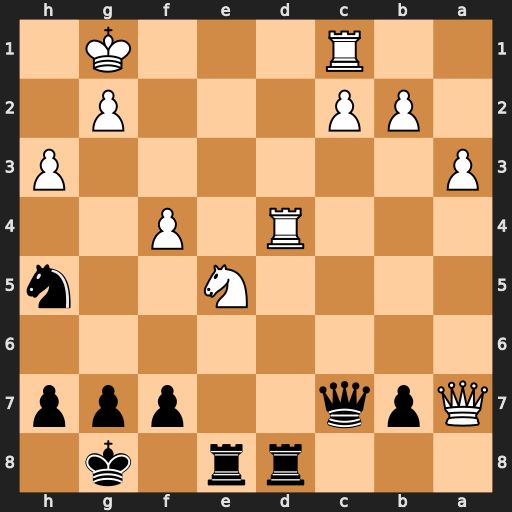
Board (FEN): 3rr1k1/Qpq2ppp/8/4N2n/3R1P2/P6P/1PP3P1/2R3K1
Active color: b
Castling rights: -
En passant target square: -
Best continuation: Ra8 Qxa8 Rxa8